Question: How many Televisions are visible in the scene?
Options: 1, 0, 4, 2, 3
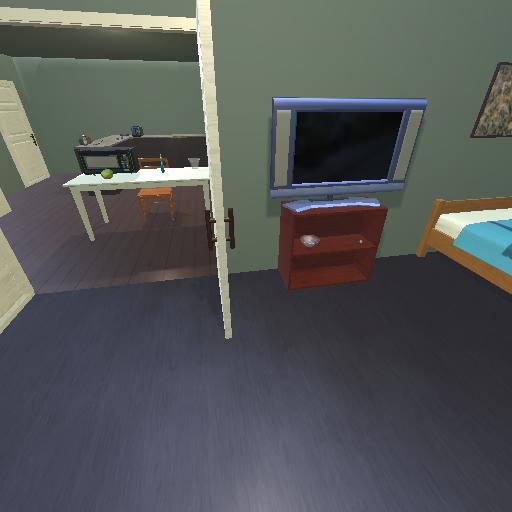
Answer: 1